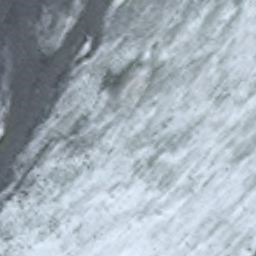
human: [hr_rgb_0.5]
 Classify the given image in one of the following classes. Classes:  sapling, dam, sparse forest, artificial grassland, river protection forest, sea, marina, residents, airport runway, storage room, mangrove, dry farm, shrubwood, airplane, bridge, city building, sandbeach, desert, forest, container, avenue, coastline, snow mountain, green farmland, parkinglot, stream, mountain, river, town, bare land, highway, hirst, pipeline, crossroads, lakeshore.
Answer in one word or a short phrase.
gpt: snow mountain